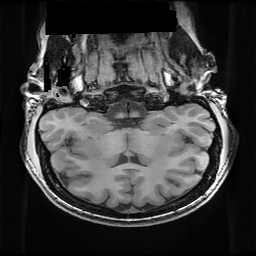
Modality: T1w
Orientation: sagittal
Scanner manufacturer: ge
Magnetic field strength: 3 T
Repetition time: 0.009184 s
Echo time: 0.00368 s